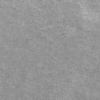
Label: not_dusty